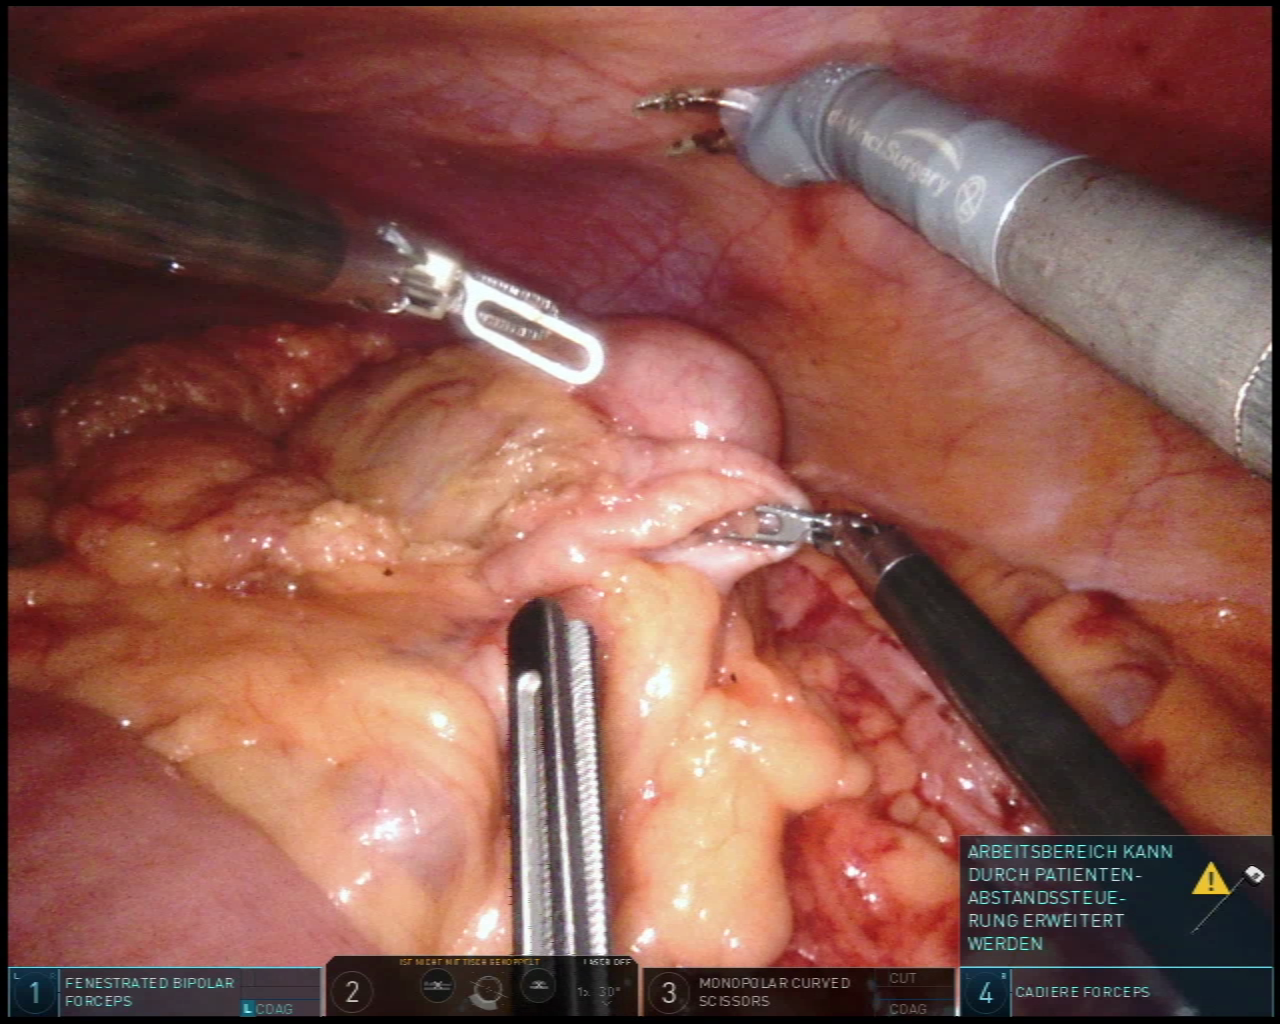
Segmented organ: small_intestine
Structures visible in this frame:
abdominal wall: yes
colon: yes
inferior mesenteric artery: no
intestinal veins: no
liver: no
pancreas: no
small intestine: yes
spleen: no
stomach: no
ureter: no
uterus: no
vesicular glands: no